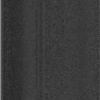
Label: dusty